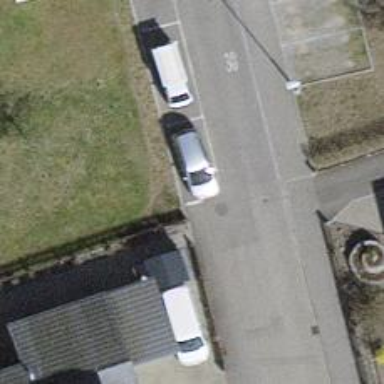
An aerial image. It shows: Residential road with asphalt surface.